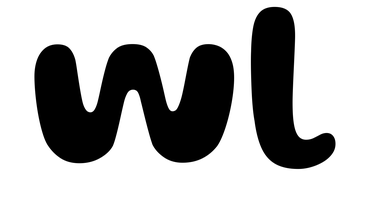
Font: Gluten_SemiBold